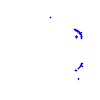
Particle: kaon